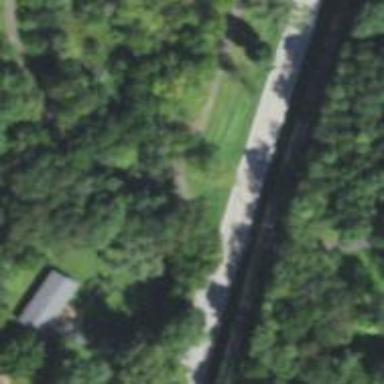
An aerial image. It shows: Abandoned railway alongside residential road.